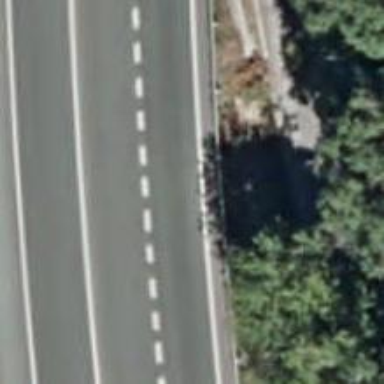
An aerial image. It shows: Asphalt road designated as trunk highway.